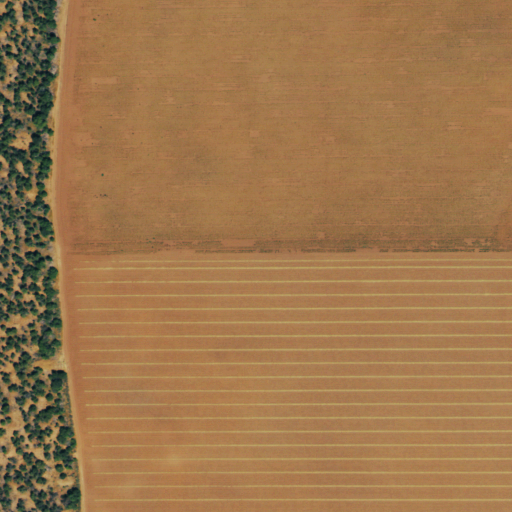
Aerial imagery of cliff(s) in Colorado named Goodman Point containing cultivated crops, evergreen forest, open development, and low intensity development